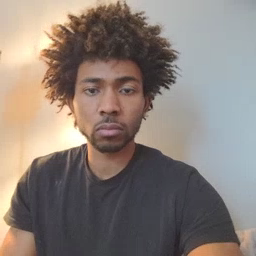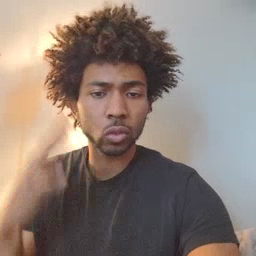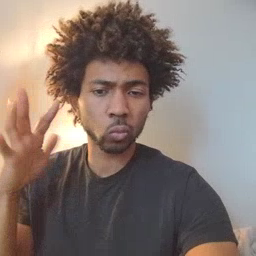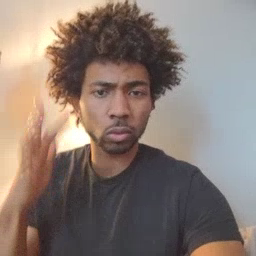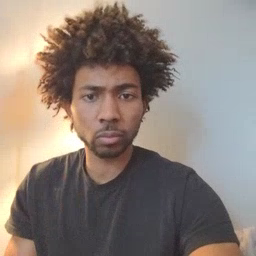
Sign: loud